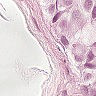
Metastatic tissue present: yes